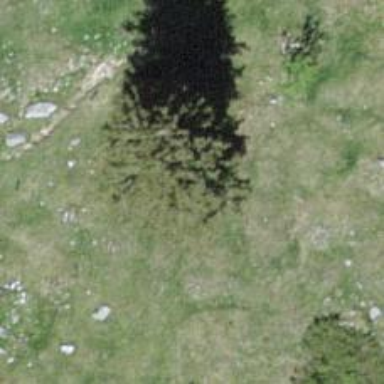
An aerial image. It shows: Needle-leaved tree in its natural environment.